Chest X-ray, PA view. Patient: 63 years old, sex M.
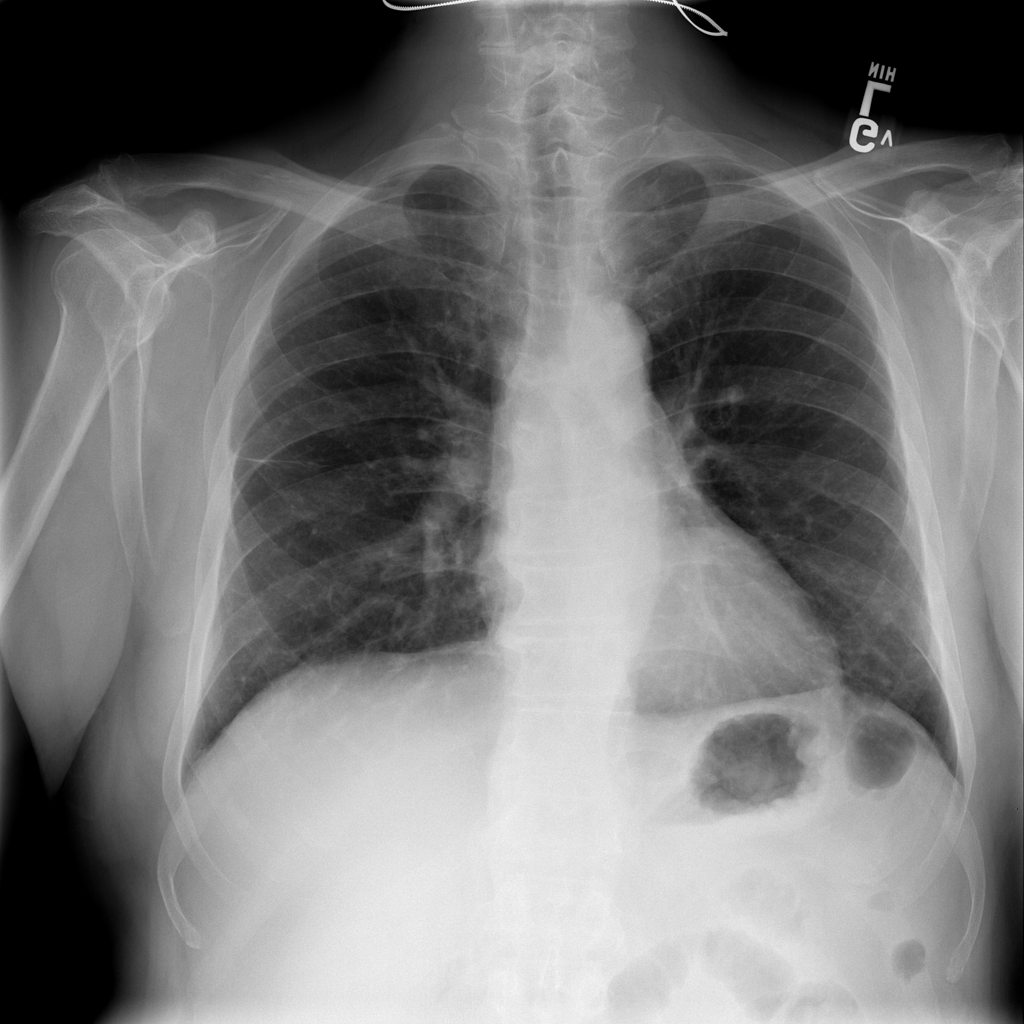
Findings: No Finding